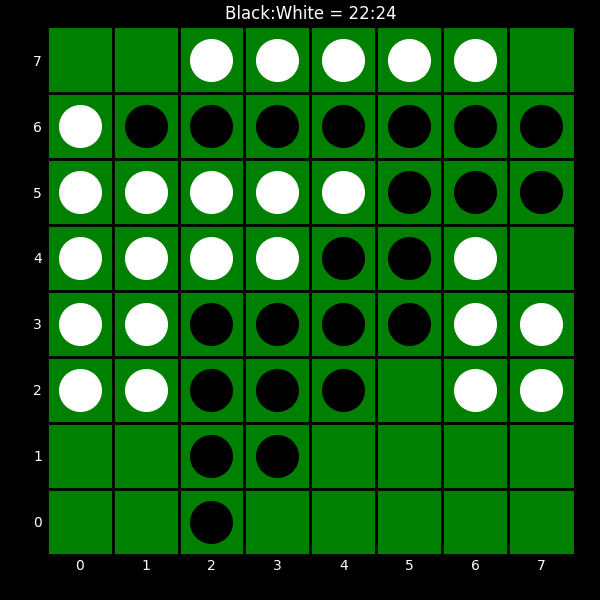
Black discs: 22
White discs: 24